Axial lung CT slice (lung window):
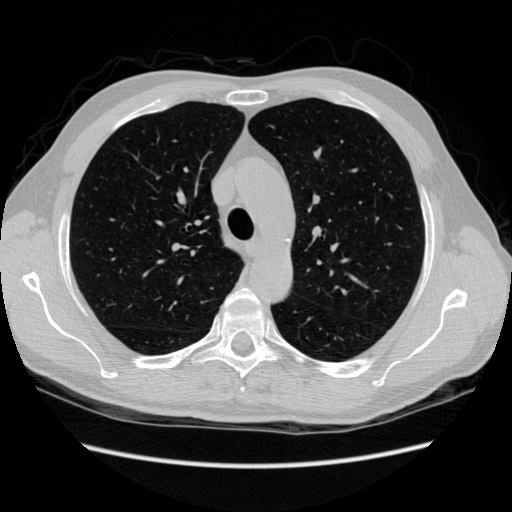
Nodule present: no